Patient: sex F, age 41
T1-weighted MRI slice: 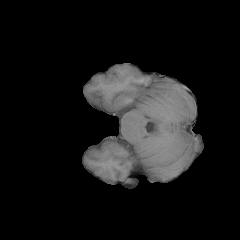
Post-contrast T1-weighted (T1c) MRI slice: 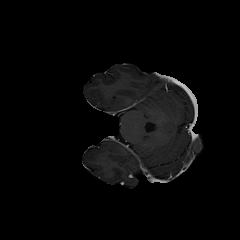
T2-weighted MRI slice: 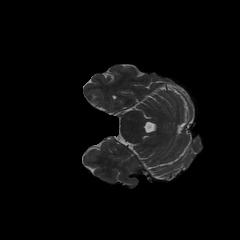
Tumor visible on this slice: no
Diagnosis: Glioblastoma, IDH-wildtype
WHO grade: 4